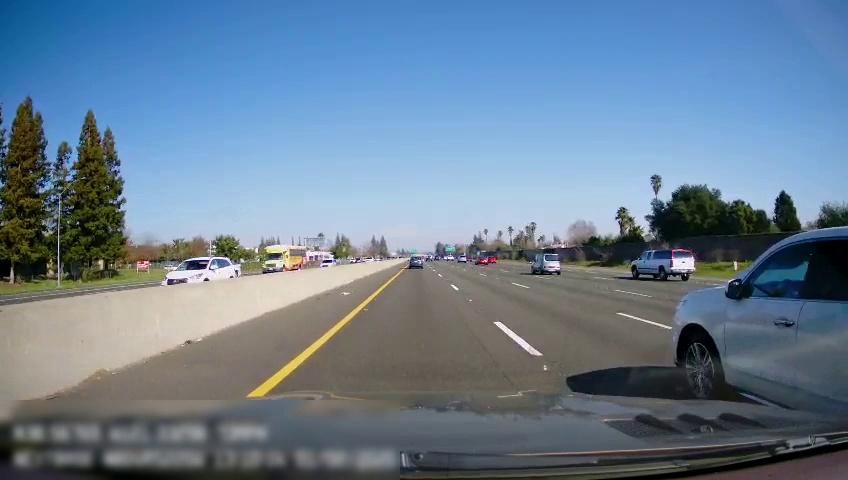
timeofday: Day
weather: Sunny
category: Drivable Space
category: Drivable Space
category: Vehicles | Truck
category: Vehicles | Truck
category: Vehicles | Car
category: Vehicles | Car
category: Vehicles | Car
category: Vehicles | Car
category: Vehicles | Van
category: Vehicles | SUV
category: Vehicles | Car
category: Vehicles | SUV
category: Lanes | Alternate Lane
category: Lanes | Current Lane
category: Lanes | Current Lane
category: Lanes | Opposite Lane
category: Lanes | Alternate Lane
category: Traffic | Signs